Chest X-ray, PA view. Patient: 62 years old, sex F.
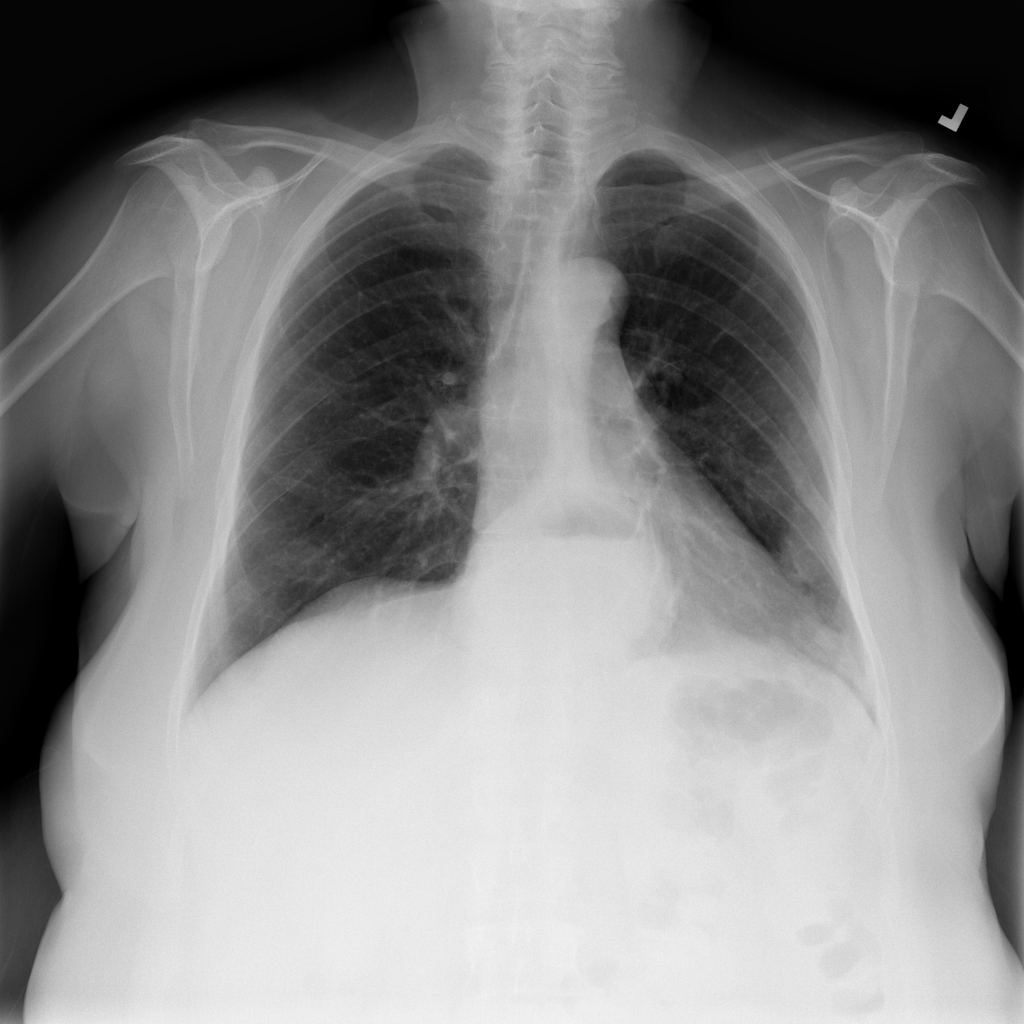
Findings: No Finding